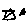
Label: star